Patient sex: M
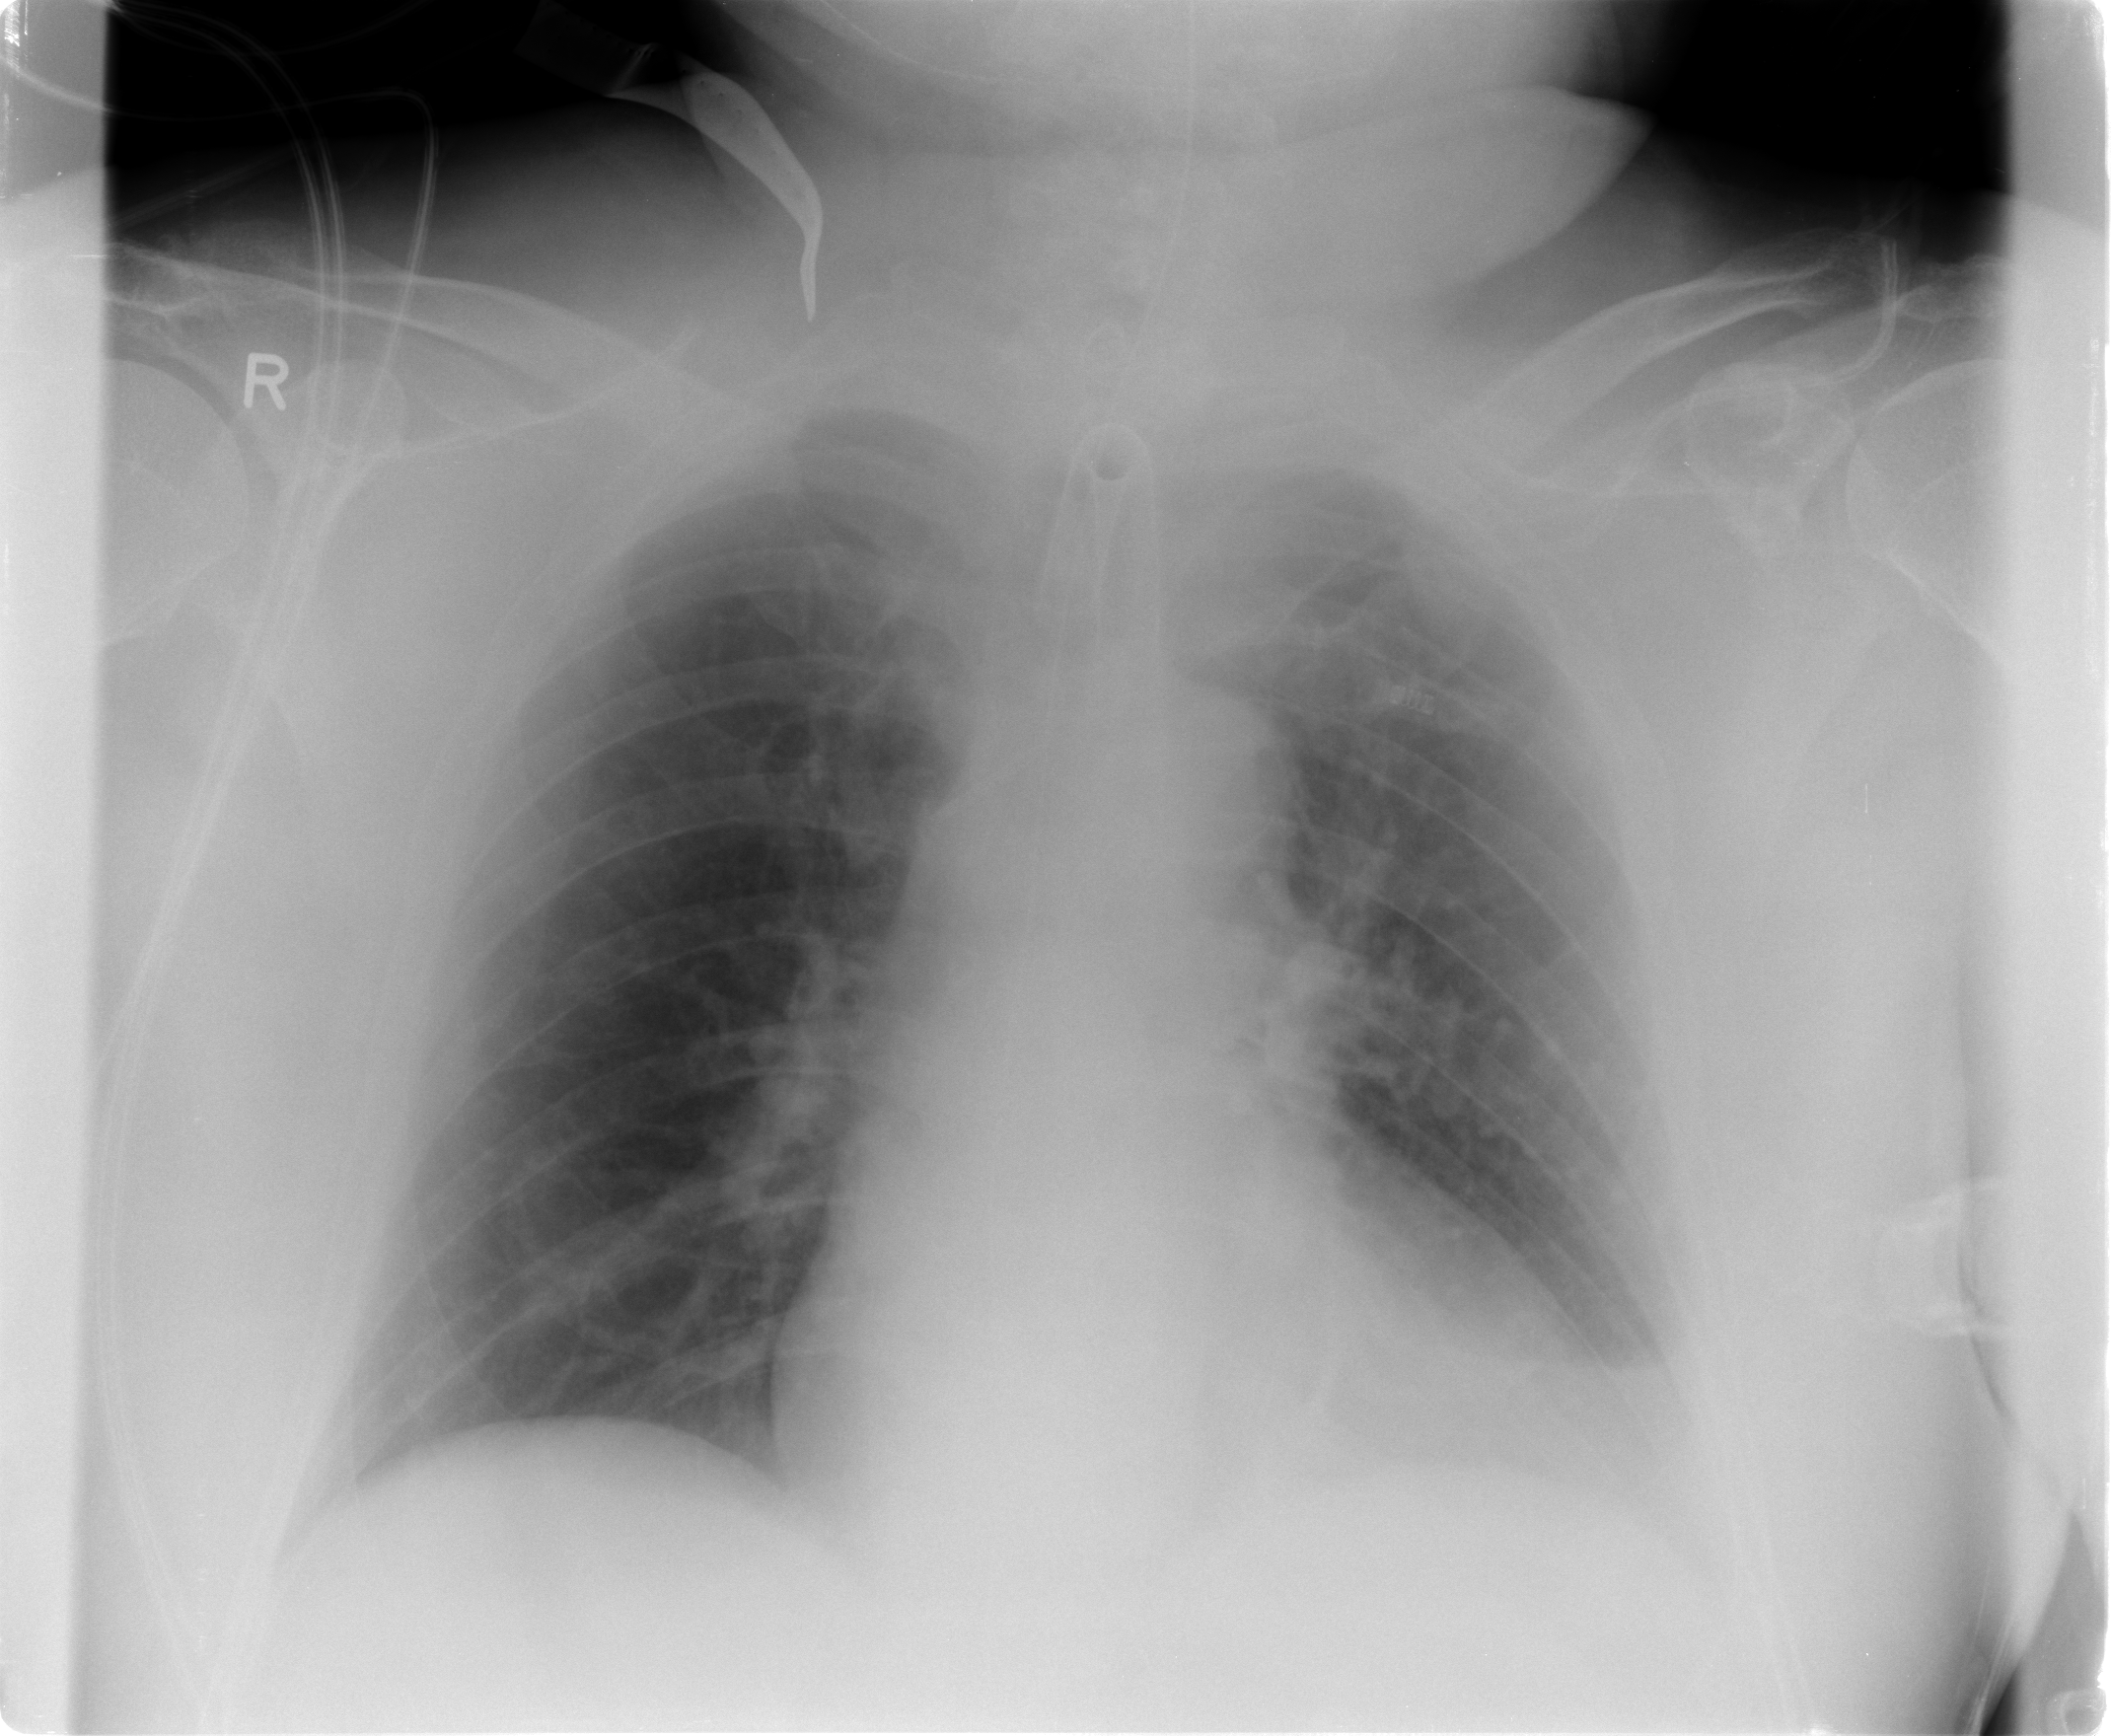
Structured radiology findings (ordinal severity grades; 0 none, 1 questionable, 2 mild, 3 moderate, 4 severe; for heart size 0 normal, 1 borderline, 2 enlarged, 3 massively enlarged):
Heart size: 1
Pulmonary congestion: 0
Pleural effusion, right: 0
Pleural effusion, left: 1
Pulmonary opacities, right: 0
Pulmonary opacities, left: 0
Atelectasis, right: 1
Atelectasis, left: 2